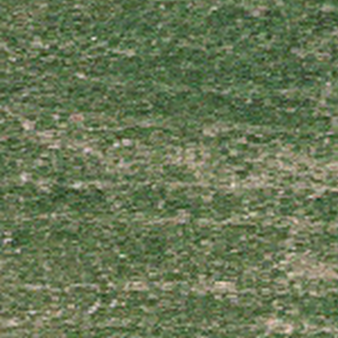
Label: other